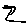
Label: zigzag